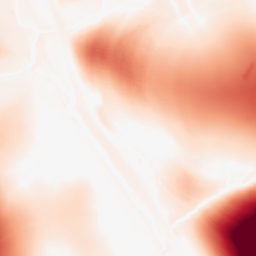
Category: morphological
Decomposition family: morphological
Decomposition parameters: operation: opening
size: 100
Upsampling method: cubic_mitchell
Upsampling parameters: scale: 2
Upsampling scale: 2